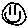
Label: smiley face